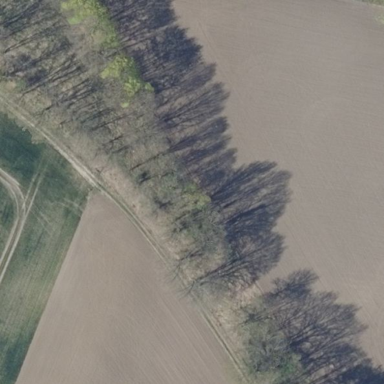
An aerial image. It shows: Broadleaved woodland area.